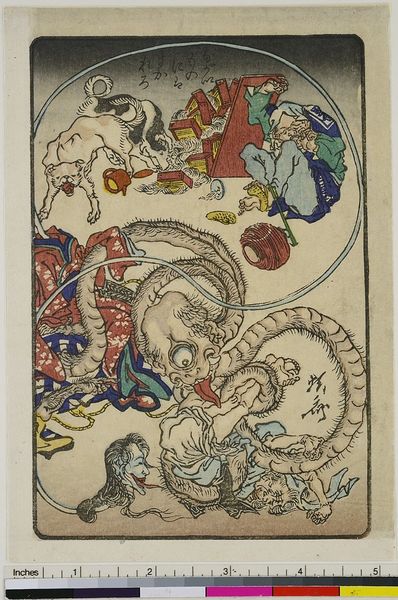
Titel: Sprichwort: In langen Dingen kann man sich nur verfangen, aus der Serie: Einhundert Bilder von Kyosai
Künstler: Kawanabe Ky&#x14D;sai
Standort: Hamburg
Institution: Museum für Kunst und Gewerbe Hamburg
Schlagwörter: holzschnitt, druckgraphik, druckgrafik, gestalten, fabelwesen, zeit, ungeheuer, farbholzschnitt, monster, tentakel, fabeltier, fabeltiere, sprichwort, zwitterwesen, monstrum, edo, reproduktionen, druckerzeugnisse, sprichwörter